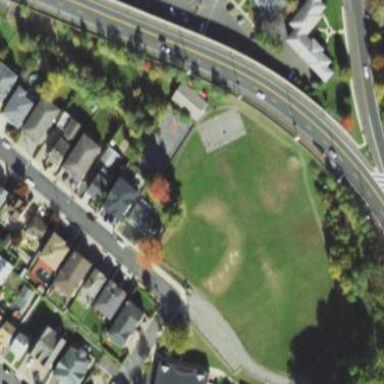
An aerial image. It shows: Recreation ground.